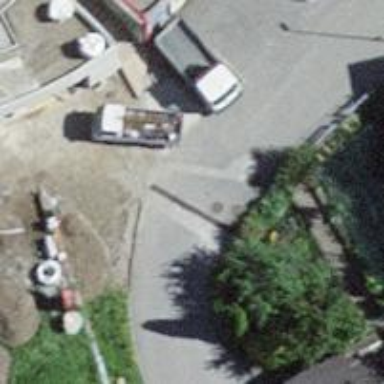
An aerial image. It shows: Set of concrete steps.